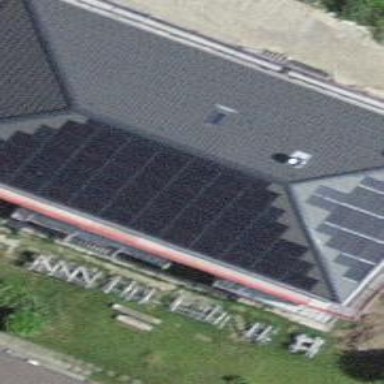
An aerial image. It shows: Solar power generator.